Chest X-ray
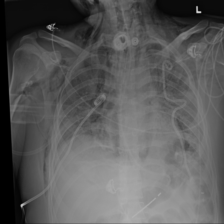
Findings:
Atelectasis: negative
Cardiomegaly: negative
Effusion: negative
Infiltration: negative
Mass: negative
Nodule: negative
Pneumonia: negative
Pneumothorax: negative
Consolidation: negative
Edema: negative
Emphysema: negative
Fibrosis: negative
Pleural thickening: negative
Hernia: negative